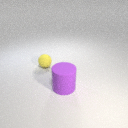
large purple rubber cylinder to the right of small yellow rubber sphere